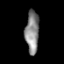
Tissue: prostate
Cell type: T cells
Senescence score: 0.2762
Nuclear area (px): 562
Mean DAPI intensity: 135.84